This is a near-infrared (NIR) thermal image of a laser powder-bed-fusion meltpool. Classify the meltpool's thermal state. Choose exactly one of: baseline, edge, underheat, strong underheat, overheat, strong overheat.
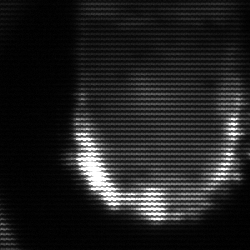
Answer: baseline